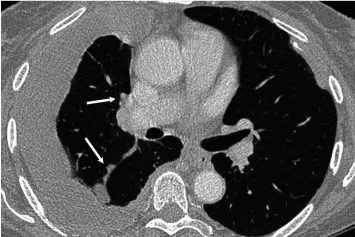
(A) A chest CT scan when the patient was 71 years old showed pleural fluid, suggesting empyema. On the right side, the pleura is thickened at the mediastinum and the interlobular septa, suggesting malignancy (arrows).
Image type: radiology (ct)